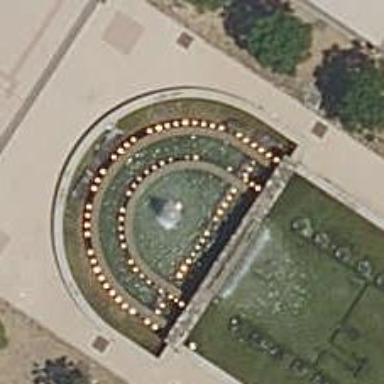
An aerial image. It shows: Fountain.